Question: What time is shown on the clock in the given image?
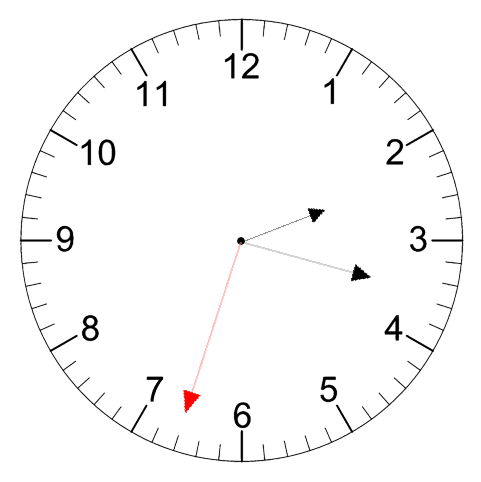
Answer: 02:17:33